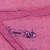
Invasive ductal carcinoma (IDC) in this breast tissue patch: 0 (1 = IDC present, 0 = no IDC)